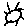
Label: sun